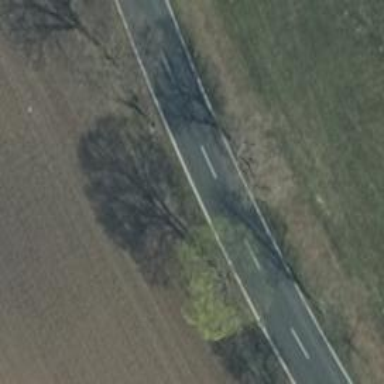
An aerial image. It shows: Primary highway.